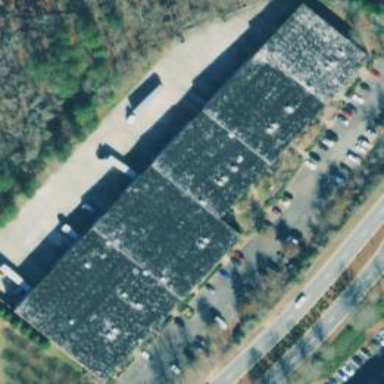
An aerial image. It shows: Warehouse.